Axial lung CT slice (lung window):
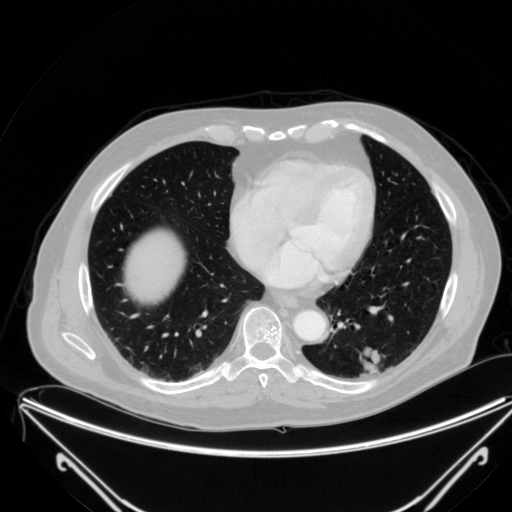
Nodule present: yes
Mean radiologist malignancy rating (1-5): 3.75